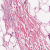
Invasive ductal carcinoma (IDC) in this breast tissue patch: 0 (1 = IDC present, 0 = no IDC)